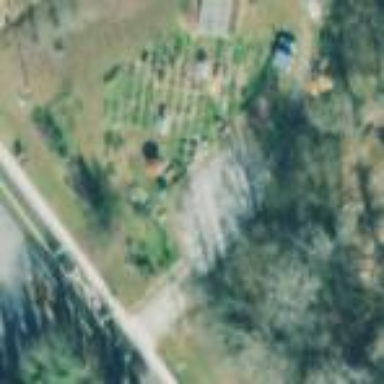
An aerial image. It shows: Community garden in the allotments area.